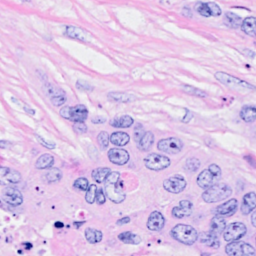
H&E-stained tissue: Breast